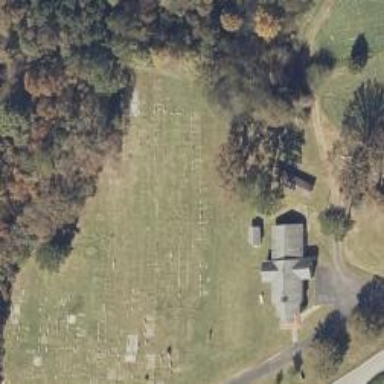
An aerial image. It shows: Cemetery.